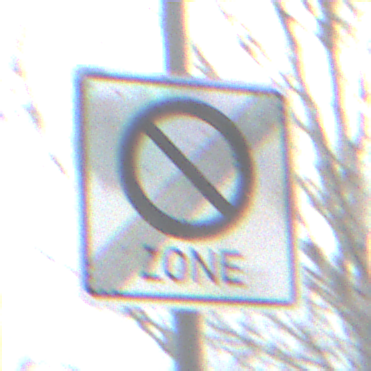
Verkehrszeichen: EndeEingeschraenktesHalteverbotZone
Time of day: MorningAfternoon
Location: Outdoor (Nature)
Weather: PartlyCloudy
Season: Autumn
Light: Natural